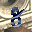
Label: 8